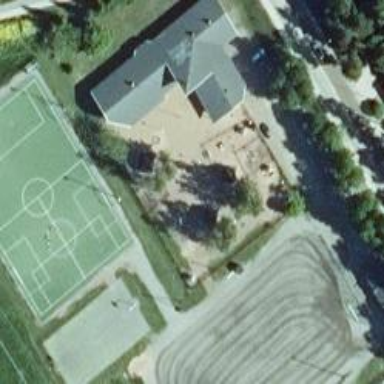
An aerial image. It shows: Kindergarten.